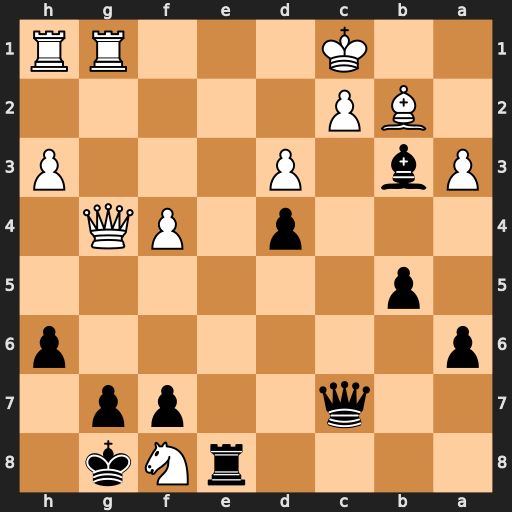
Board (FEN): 4rNk1/2q2pp1/p6p/1p6/3p1PQ1/Pb1P3P/1BP5/2K3RR
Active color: b
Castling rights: -
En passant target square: -
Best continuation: Qxc2#